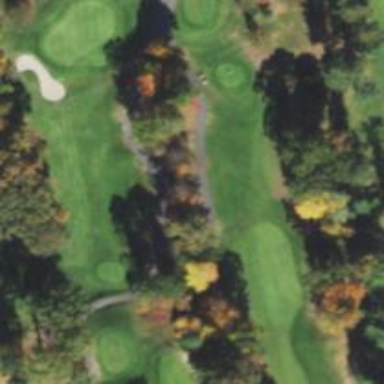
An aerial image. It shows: Path for both roads and golfers.